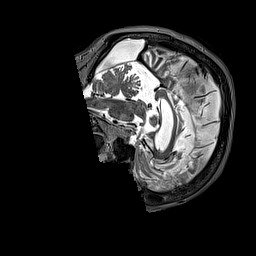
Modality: T2w
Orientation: sagittal
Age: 73
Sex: female
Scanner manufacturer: siemens
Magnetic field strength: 3 T
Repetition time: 3.2 s
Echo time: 0.567 s